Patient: sex M, age 40
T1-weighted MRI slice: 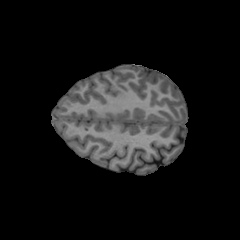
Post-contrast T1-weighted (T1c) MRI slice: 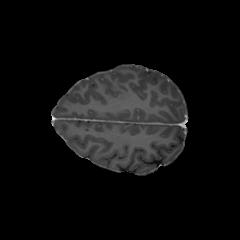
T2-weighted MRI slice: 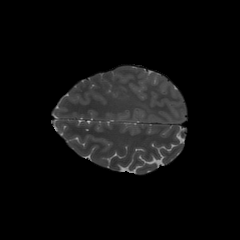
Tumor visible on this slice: no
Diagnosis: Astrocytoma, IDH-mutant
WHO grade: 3